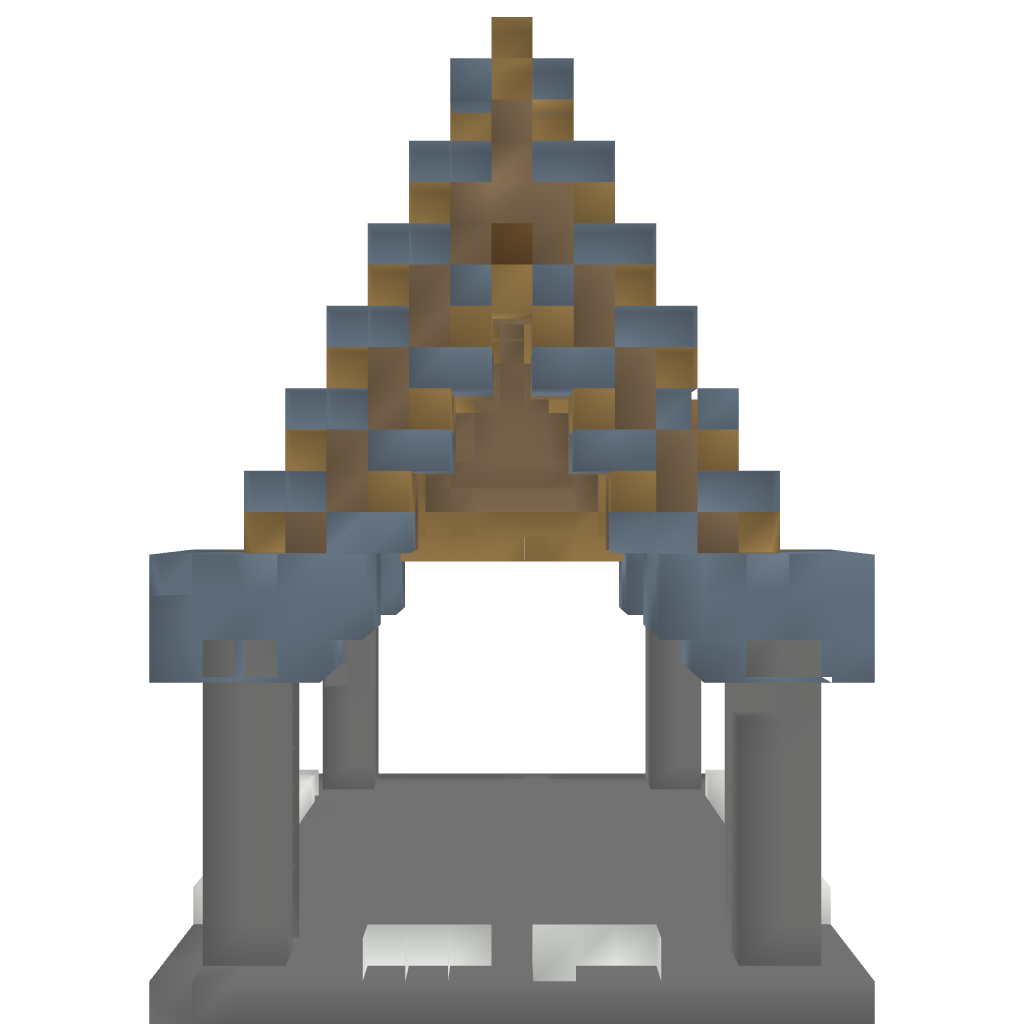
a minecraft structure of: Basic Nordic Cover